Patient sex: M
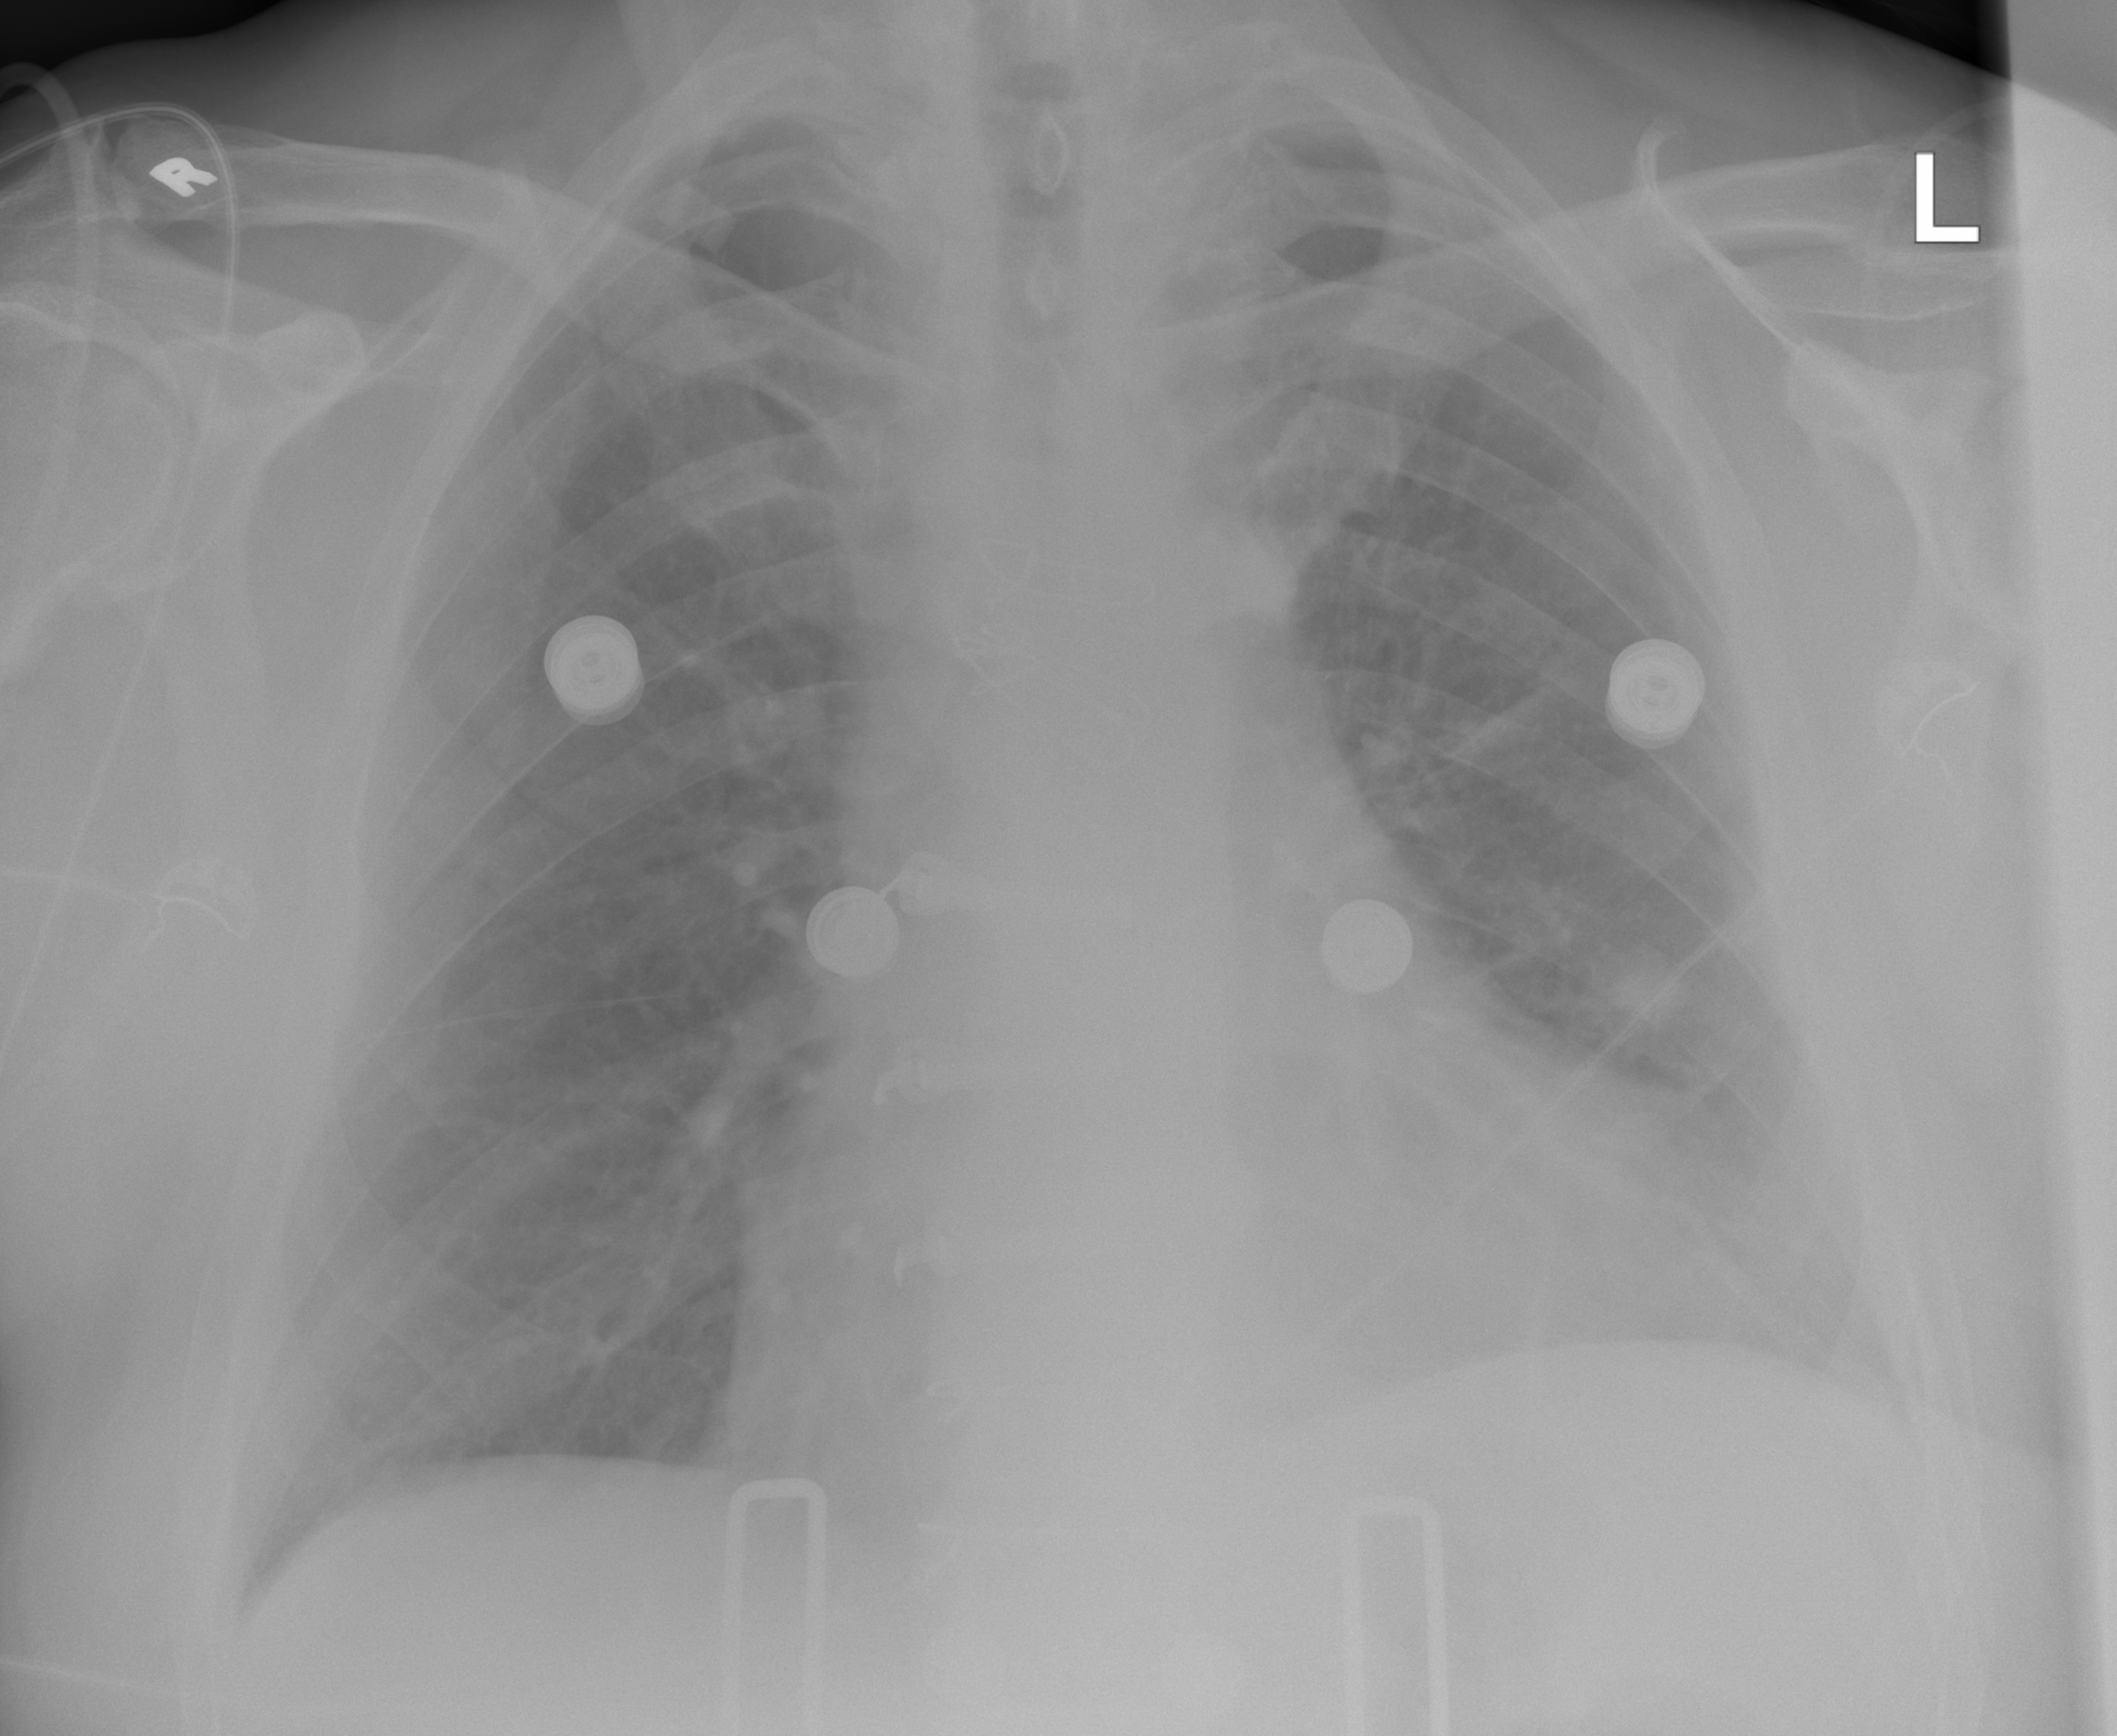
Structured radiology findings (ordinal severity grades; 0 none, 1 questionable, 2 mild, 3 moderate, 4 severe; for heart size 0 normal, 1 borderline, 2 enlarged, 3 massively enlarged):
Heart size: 2
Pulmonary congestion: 2
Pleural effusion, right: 0
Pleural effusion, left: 0
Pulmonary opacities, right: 0
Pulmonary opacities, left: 0
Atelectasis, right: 0
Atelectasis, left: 0